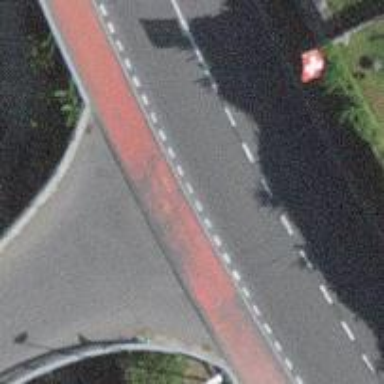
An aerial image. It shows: Uncontrolled crossing with surface markings on the road.